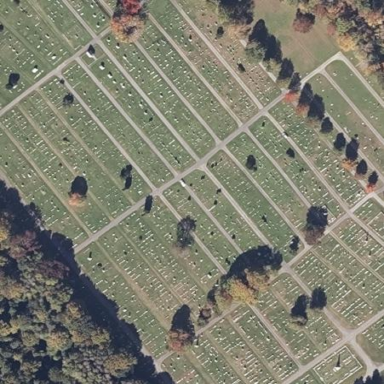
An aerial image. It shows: Cemetery.